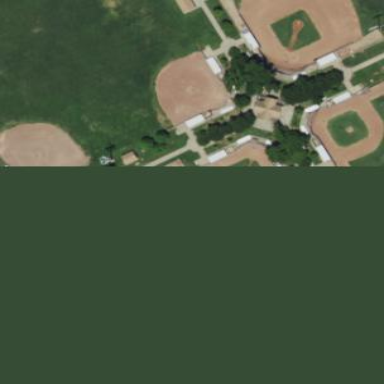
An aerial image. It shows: Softball pitch for leisure sports.